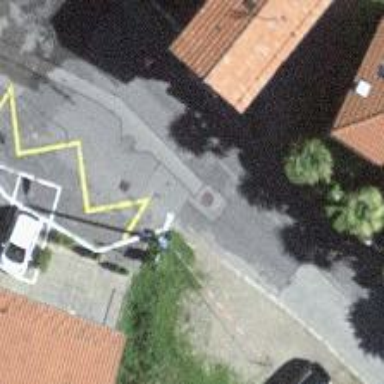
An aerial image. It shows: Bus stop with platform for public transport.